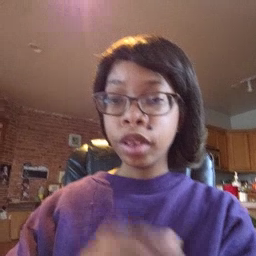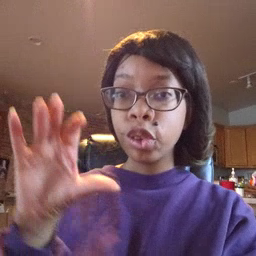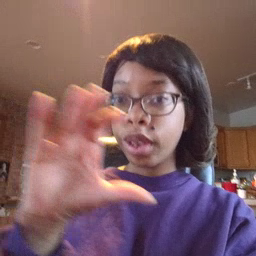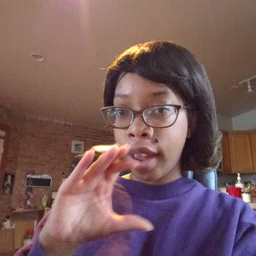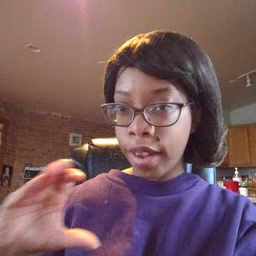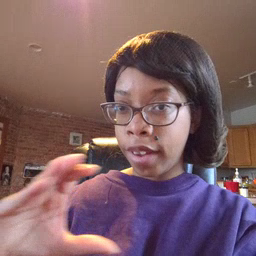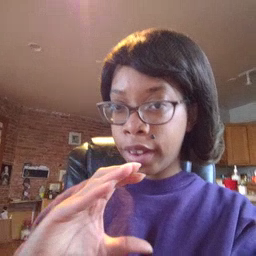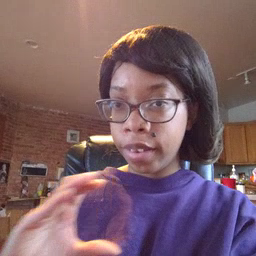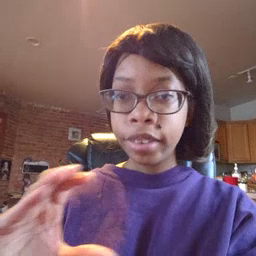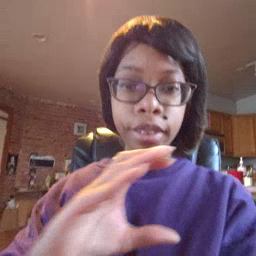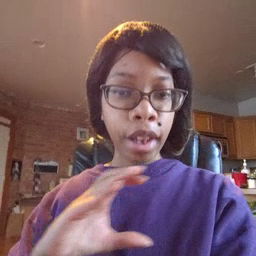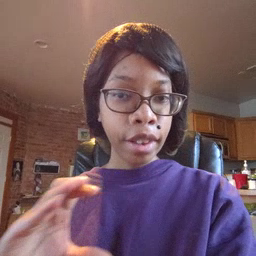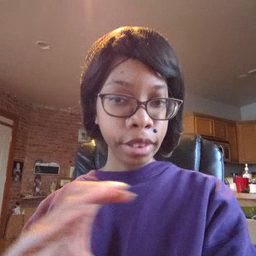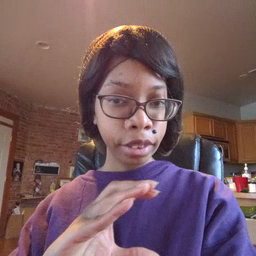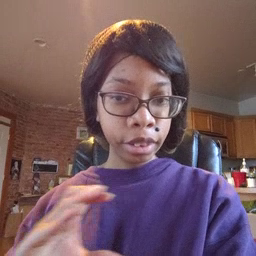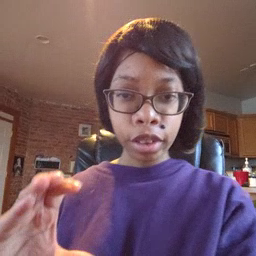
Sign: chocolate